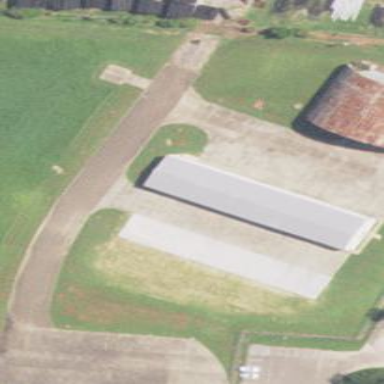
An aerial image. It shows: Hangar building at the airport.